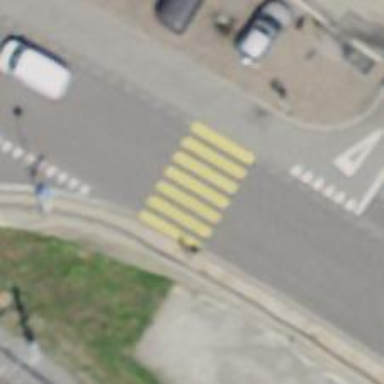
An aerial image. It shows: Uncontrolled footway crossing with markings.